Here is the wavelet time-frequency representation (scalogram) of a rolling-element bearing's vibration measurement. Diagnose the bearing from this image, choosing from: normal, inner_race, outer_race, ball.
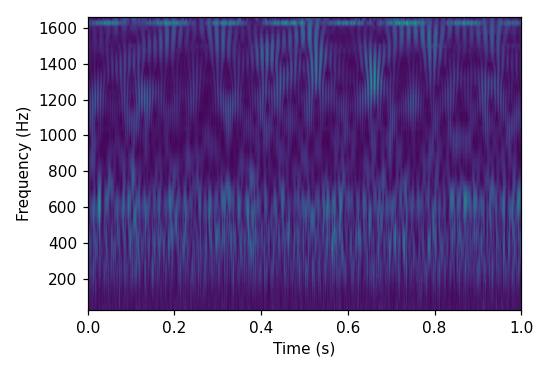
Answer: outer_race